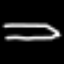
Label: pencil